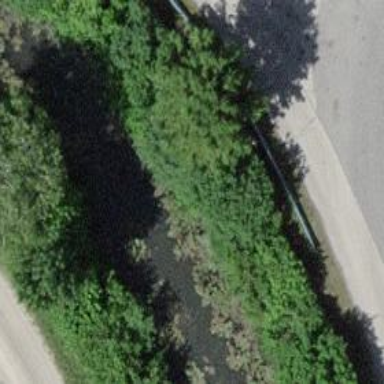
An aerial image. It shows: Drain waterway.